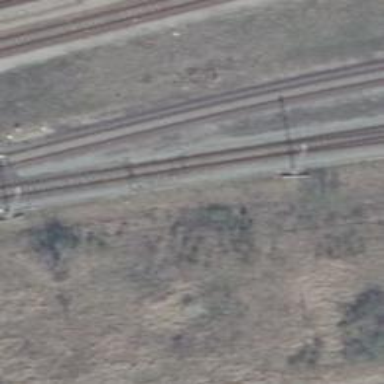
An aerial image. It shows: Railway switch with turnout to the right.